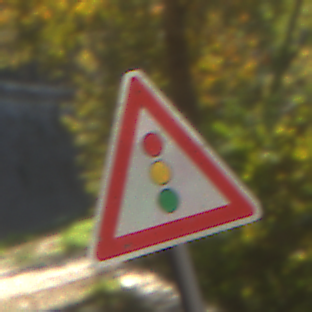
Verkehrszeichen: Lichtzeichenanlage
Umgebung: Outdoor, Urban
Tageszeit: Midday
Wetter: Clear
Licht: Natural
Jahreszeit: NotSpecified
Kontrast: LowContrast